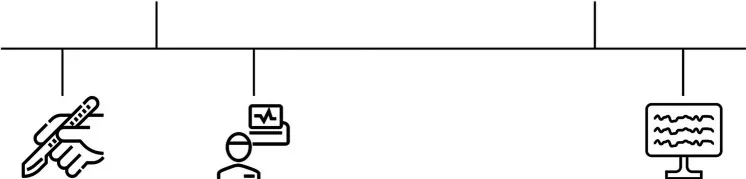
Timeline of key study events.
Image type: pathology (fish)